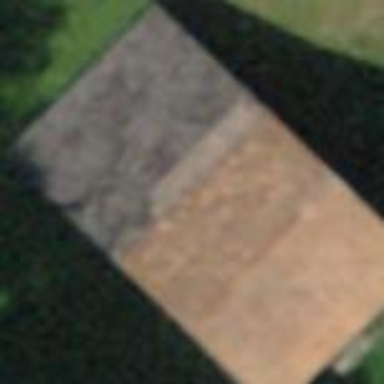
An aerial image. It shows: Rural barn.